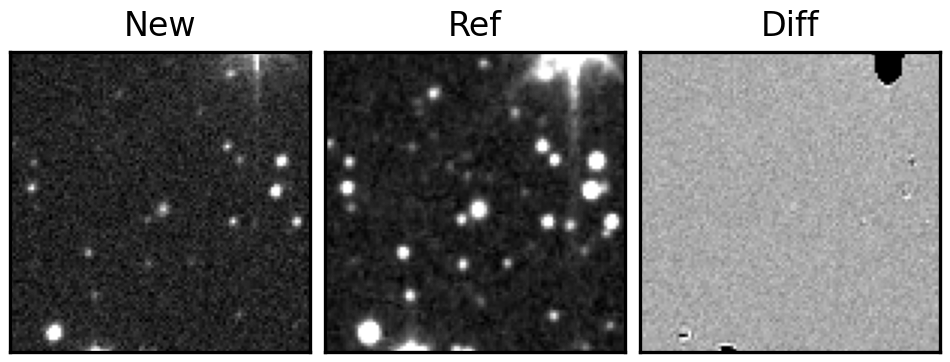
Label: real